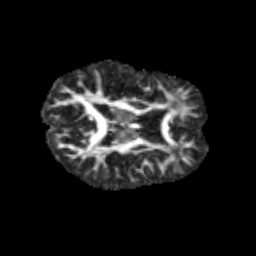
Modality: FA
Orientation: axial
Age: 12
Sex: female
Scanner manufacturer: siemens
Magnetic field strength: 3 T
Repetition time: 3.8 s
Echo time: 0.07 s